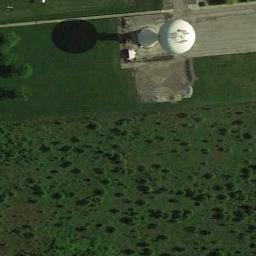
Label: meadow